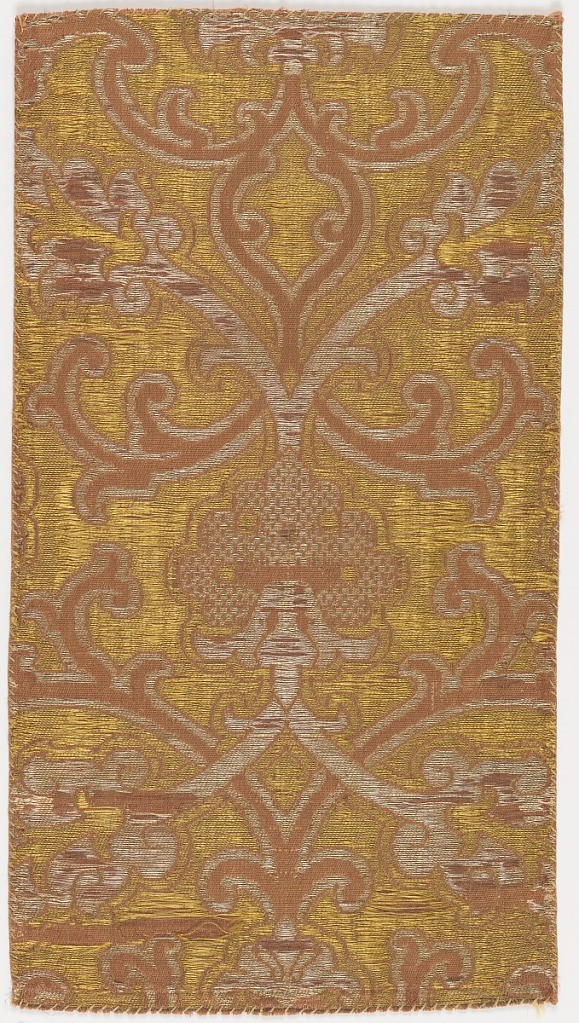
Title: Fragment
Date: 17th century
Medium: silk, linen and metallic thread Technique: plain compound satin weave Label: Silk, linen, and metallic thread plain compound satin weave
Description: Symmetrical arabesques and a pomegranate motif filled with a checked diaper pattern. ln dark yellow and mauve.